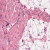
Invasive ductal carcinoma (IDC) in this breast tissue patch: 0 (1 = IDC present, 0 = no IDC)